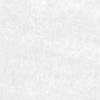
Label: no_change